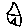
Label: house